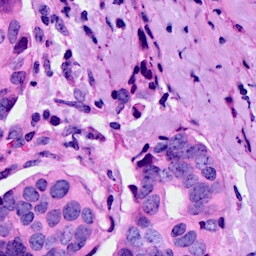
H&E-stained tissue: Breast